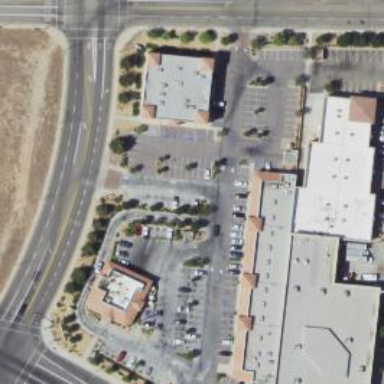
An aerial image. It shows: Retail building.